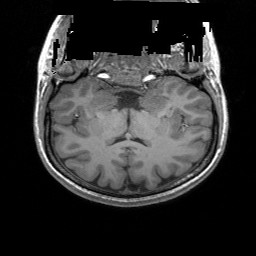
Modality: T1w
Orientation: sagittal